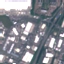
Land use / land cover class: Industrial